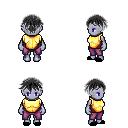
a pixel art fantasy rpg character, female body template, dark elf, purple skin, gold chest armor, magenta pants, gray short bangs hairstyle, black slippers, four views (front, back, left, right), 2x2 character sprite sheet, small pixel art, hard edges, no anti-aliasing